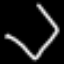
Label: diamond